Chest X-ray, PA view. Patient: 47 years old, sex M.
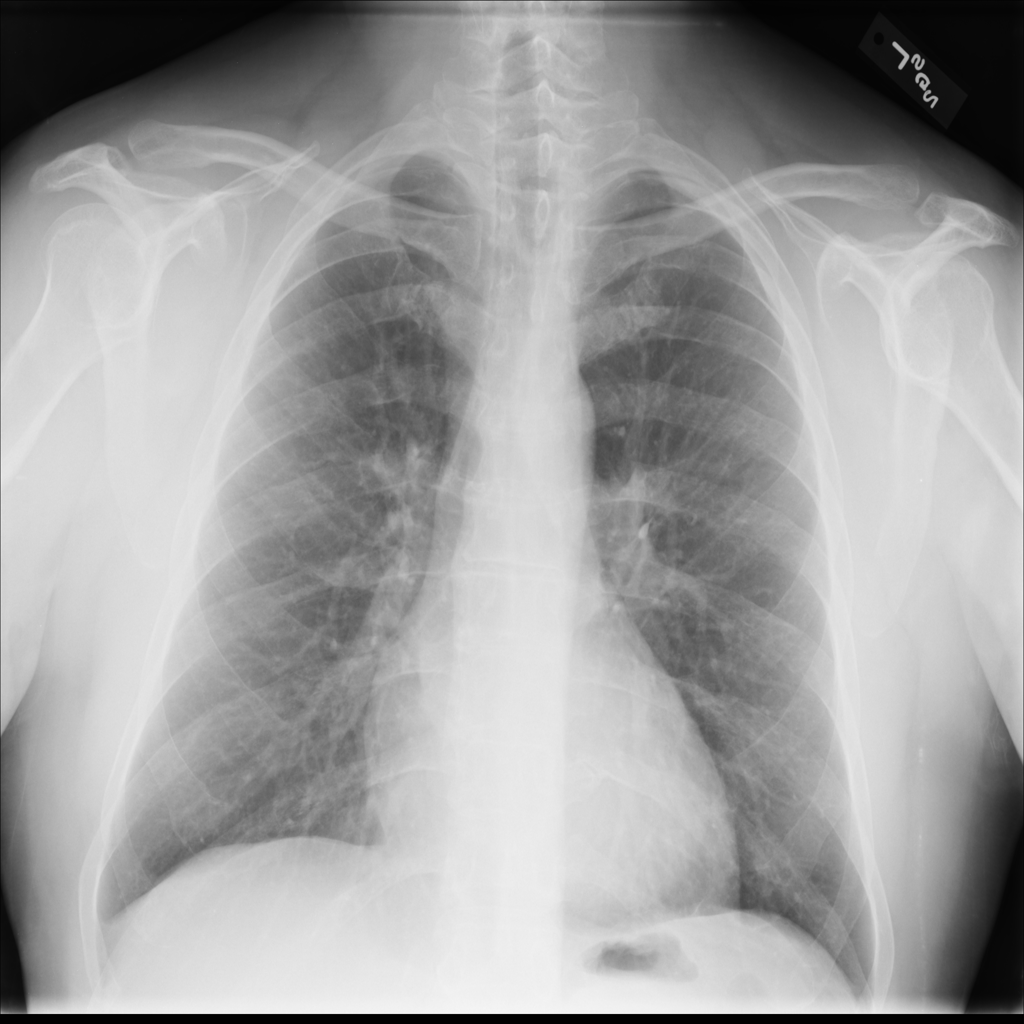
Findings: No Finding